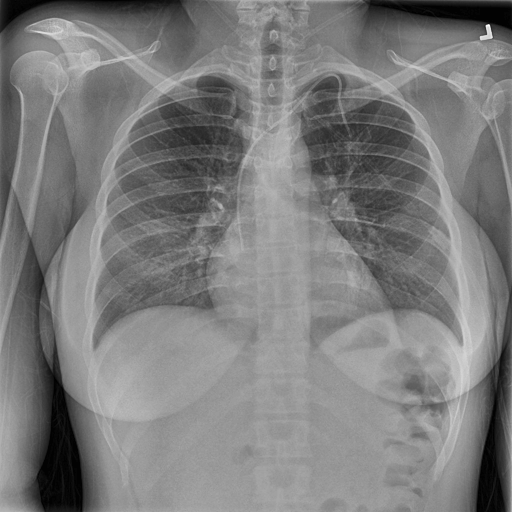
Finding: NORMAL